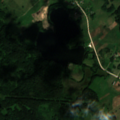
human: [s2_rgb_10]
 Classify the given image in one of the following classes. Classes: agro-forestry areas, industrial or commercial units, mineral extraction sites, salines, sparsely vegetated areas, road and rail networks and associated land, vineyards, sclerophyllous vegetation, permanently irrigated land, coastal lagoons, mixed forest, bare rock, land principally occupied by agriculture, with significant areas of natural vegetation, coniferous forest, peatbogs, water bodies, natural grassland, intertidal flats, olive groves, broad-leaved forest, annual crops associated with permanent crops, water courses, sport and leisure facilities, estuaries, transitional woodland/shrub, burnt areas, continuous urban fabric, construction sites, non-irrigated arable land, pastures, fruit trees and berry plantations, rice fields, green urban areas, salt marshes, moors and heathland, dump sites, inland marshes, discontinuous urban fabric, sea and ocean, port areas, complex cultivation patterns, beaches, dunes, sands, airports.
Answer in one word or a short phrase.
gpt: complex cultivation patterns, land principally occupied by agriculture, with significant areas of natural vegetation, broad-leaved forest, mixed forest, transitional woodland/shrub, water bodies